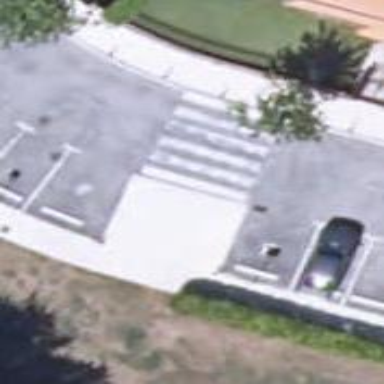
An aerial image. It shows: Uncontrolled crossing on the road.